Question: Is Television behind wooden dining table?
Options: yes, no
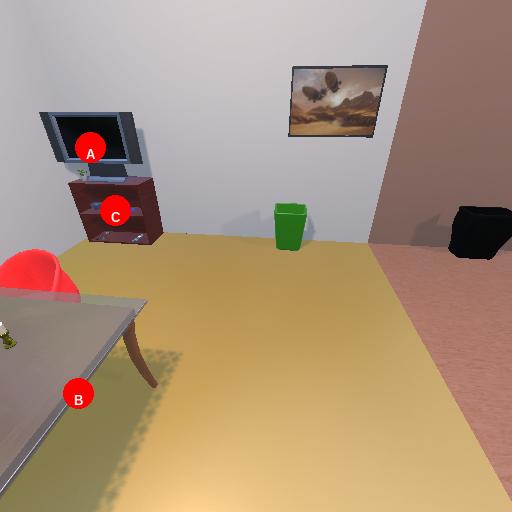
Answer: yes